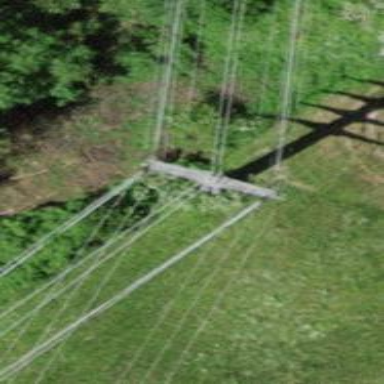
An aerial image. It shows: Power line in the image.